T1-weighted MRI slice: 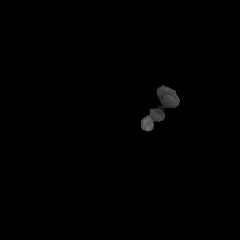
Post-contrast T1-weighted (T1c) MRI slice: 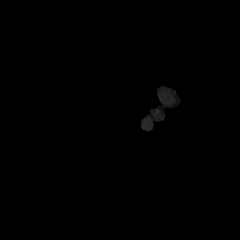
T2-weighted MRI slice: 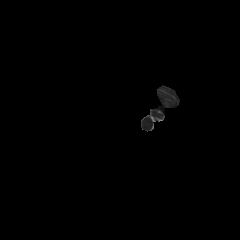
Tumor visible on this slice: no